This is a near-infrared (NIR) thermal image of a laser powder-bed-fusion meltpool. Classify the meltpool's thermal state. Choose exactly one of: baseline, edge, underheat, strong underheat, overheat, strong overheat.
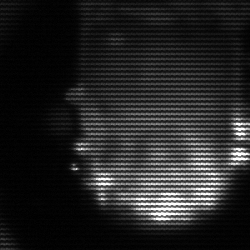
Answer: baseline